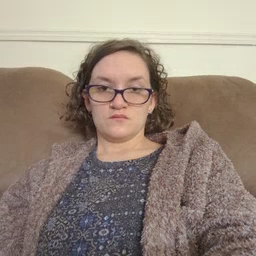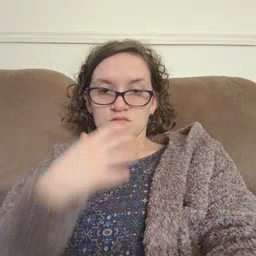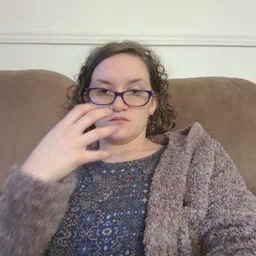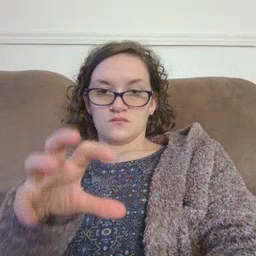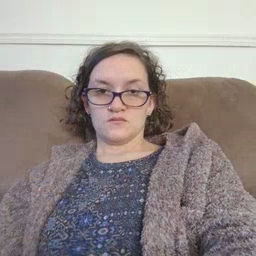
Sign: hot